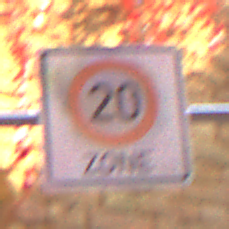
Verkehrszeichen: BeginnZone20
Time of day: MorningAfternoon
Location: Outdoor (Urban)
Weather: Clear
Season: NotSpecified
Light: Natural